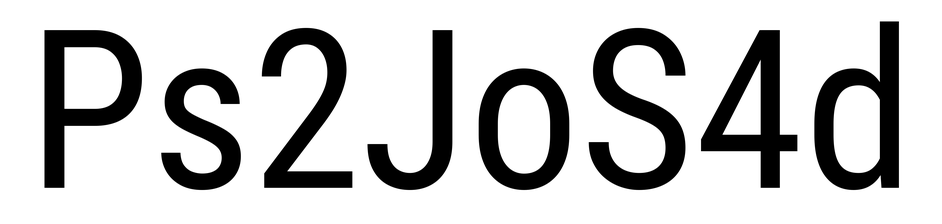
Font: Roboto_Condensed_Regular